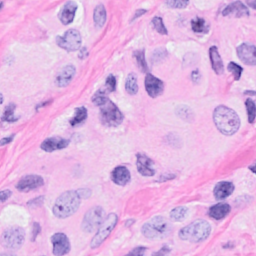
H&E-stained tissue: Breast